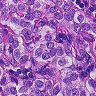
Metastatic tissue present: yes